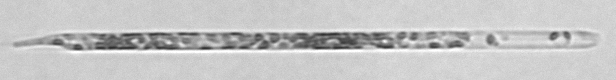
Label: Rhizosolenia